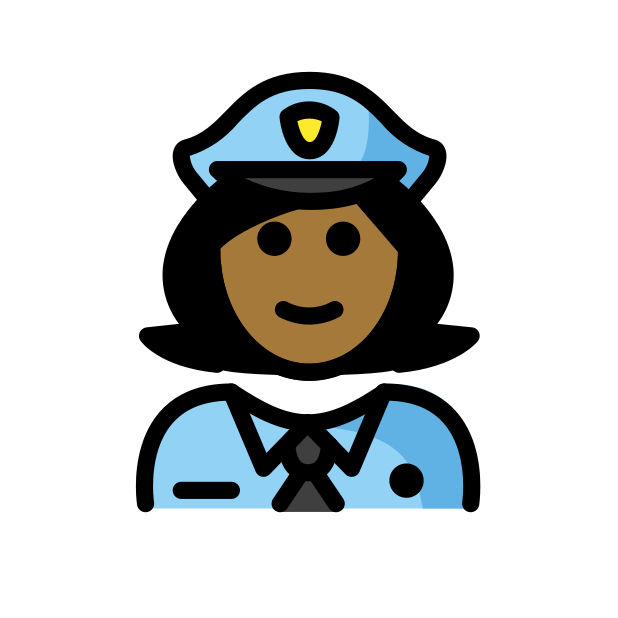
woman police officer: medium-dark skin tone